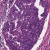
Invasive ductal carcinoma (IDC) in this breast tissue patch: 1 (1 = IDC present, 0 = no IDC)